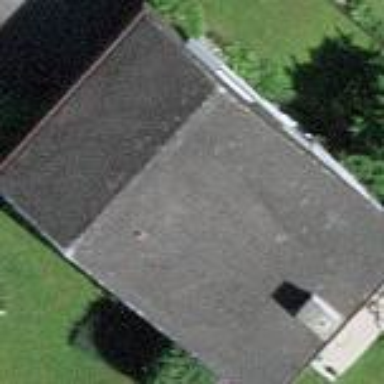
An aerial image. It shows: Simple house.